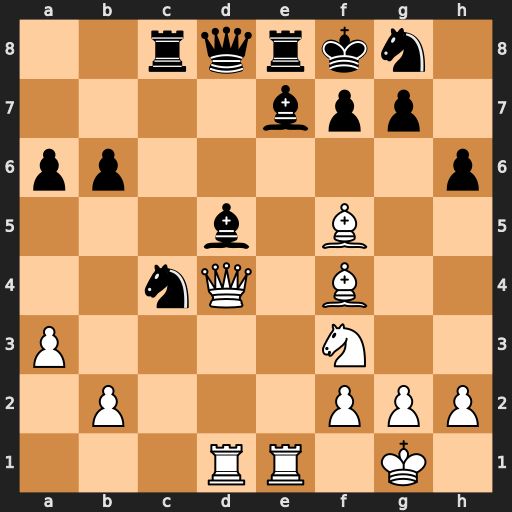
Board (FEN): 2rqrkn1/4bpp1/pp5p/3b1B2/2nQ1B2/P4N2/1P3PPP/3RR1K1
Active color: w
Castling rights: -
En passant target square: -
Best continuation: Bxc8 Qxc8 Qxd5 Nf6 Qd4 Rd8 Qc3